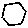
Label: hexagon